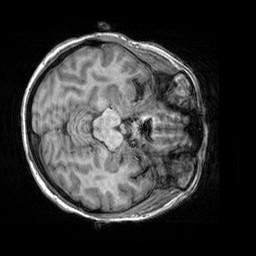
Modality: T1w
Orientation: axial
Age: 41
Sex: female
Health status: healthy
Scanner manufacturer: siemens
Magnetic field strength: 3 T
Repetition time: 2.3 s
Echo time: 0.00303 s